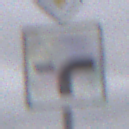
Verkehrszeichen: VerlaufVorfahrtsstrasse9
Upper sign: Vorfahrtsstrasse
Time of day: Midday
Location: Outdoor (Nature)
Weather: Overcast
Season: NotSpecified
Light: Natural